Question: I'd like to draw a line that extends beyond the limits of the axis. I've tried setting the 'clipping' property to 'off' like this:
'''
figure
axis([0, 10, 0, 10])
hold on
set(gca,'outerPosition',[0, 0.5, 1, 0.5])
lh = line([2, 8],[8, -5]);
set(lh, 'clipping', 'off')
print('line_plot.png')
'''
I get a figure that looks like this:

Is there a way to make the line extend beyond the x-axis? I'm using gnuplot and AquaTerm. Would this be possible in another terminal?
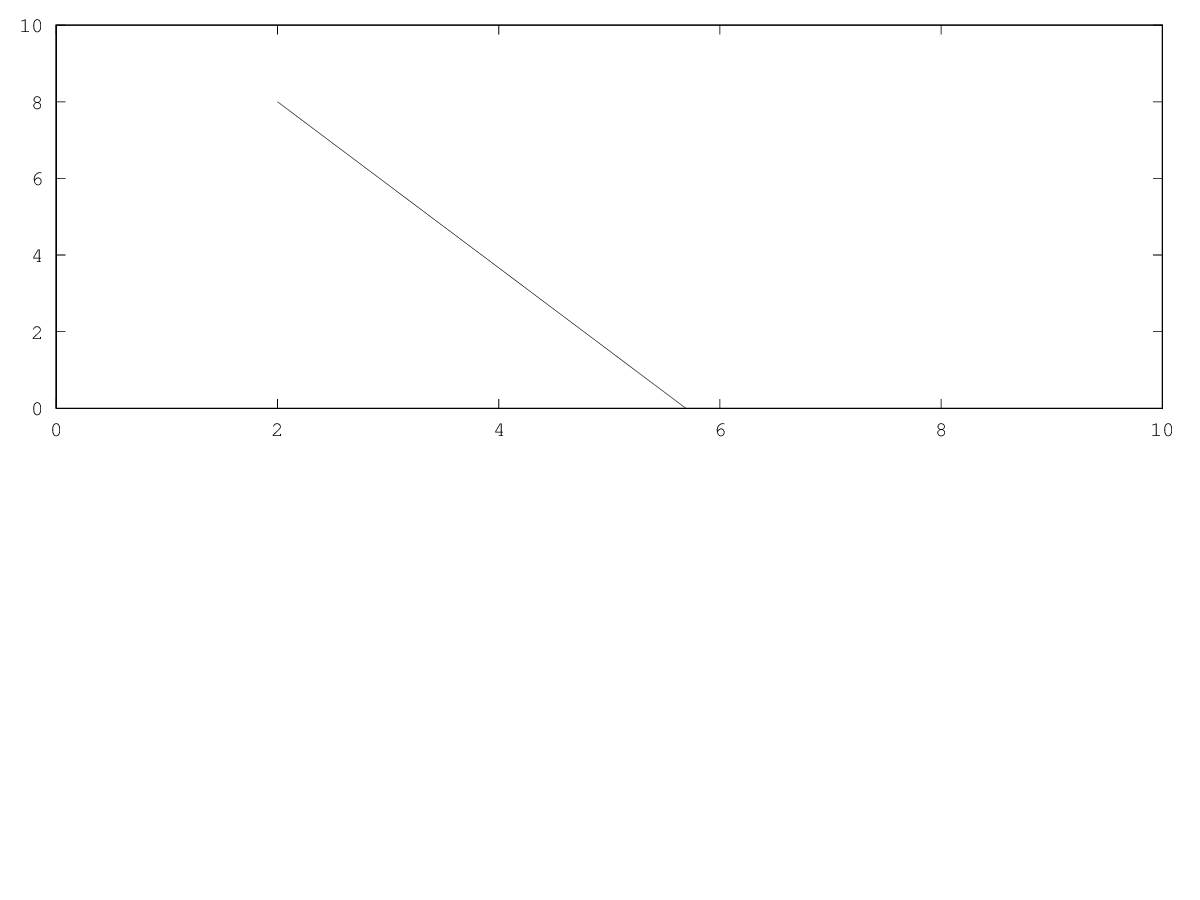
Answer: In gnuplot, I would recommend annotating an arrow, which can extend beyond the axis. Here's a minimal example to achieve what you outline in your question:
'''
# define the location of your plot:
bm = 0.15
lm = 0.12
rm = 0.95
tm = 0.95
set lmargin at screen lm
set rmargin at screen rm
set bmargin at screen bm
set tmargin at screen tm
# define your axis limits:
xmax = 10.0
xmin = 0.0
ymax = 10.0
ymin = 0.0
set xrange [xmin:xmax]
set yrange [ymin:ymax]
# define you data points:
xstart = 2
ystart = 8
xend = 8
yend = -5
# convert points into screen coordinates:
dx_rel = (rm-lm)/(xmax-xmin)
dy_rel = (tm-bm)/(ymax-ymin)
xstart_rel = lm + dx_rel * xstart
ystart_rel = bm + dy_rel * ystart
xend_rel = lm + dx_rel * xend
yend_rel = bm + dy_rel * yend
# define 'arrow' without head in screen coordinates:
set arrow 1 from screen xstart_rel,ystart_rel to screen xend_rel,yend_rel nohead
# plot will not show when empty, include dummy plot command:
set parametric
plot xstart, ystart not
'''
The <URL> you refer to in gnuplot does not allow you to extend your plot past the axis. It is meant to remove data points close to the axis to avoid symbols overlaying with those axis.
The <URL> which allows you to draw outside the axis.
To match specific data-coordinates, you have to translate those into screen-coordinates. This will only work reliably when you define you plot boundaries in those screen coordinates. That way, you can calculate where each data point will be on the screen.
When 'set'ing the 'arrow', make sure to use 'screen' before the coordinates to indicate the right coordinate system.
The script above will give you this plot: